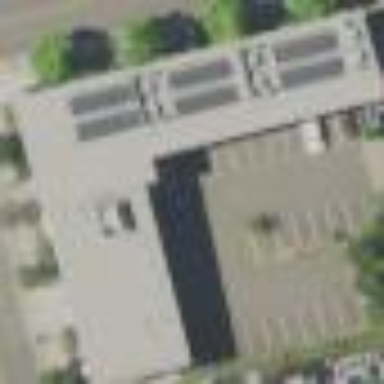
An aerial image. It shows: Office building.